Question: What is the main icon?
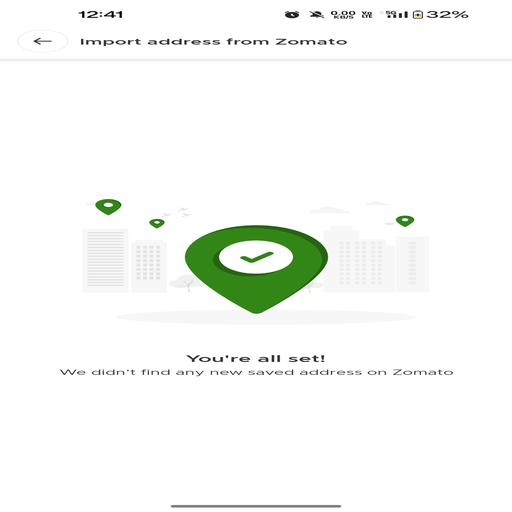
Answer: Green pin